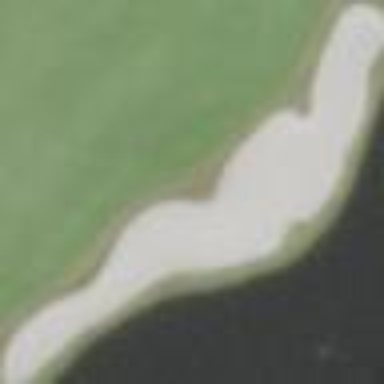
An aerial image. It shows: Golf bunker filled with natural sand.